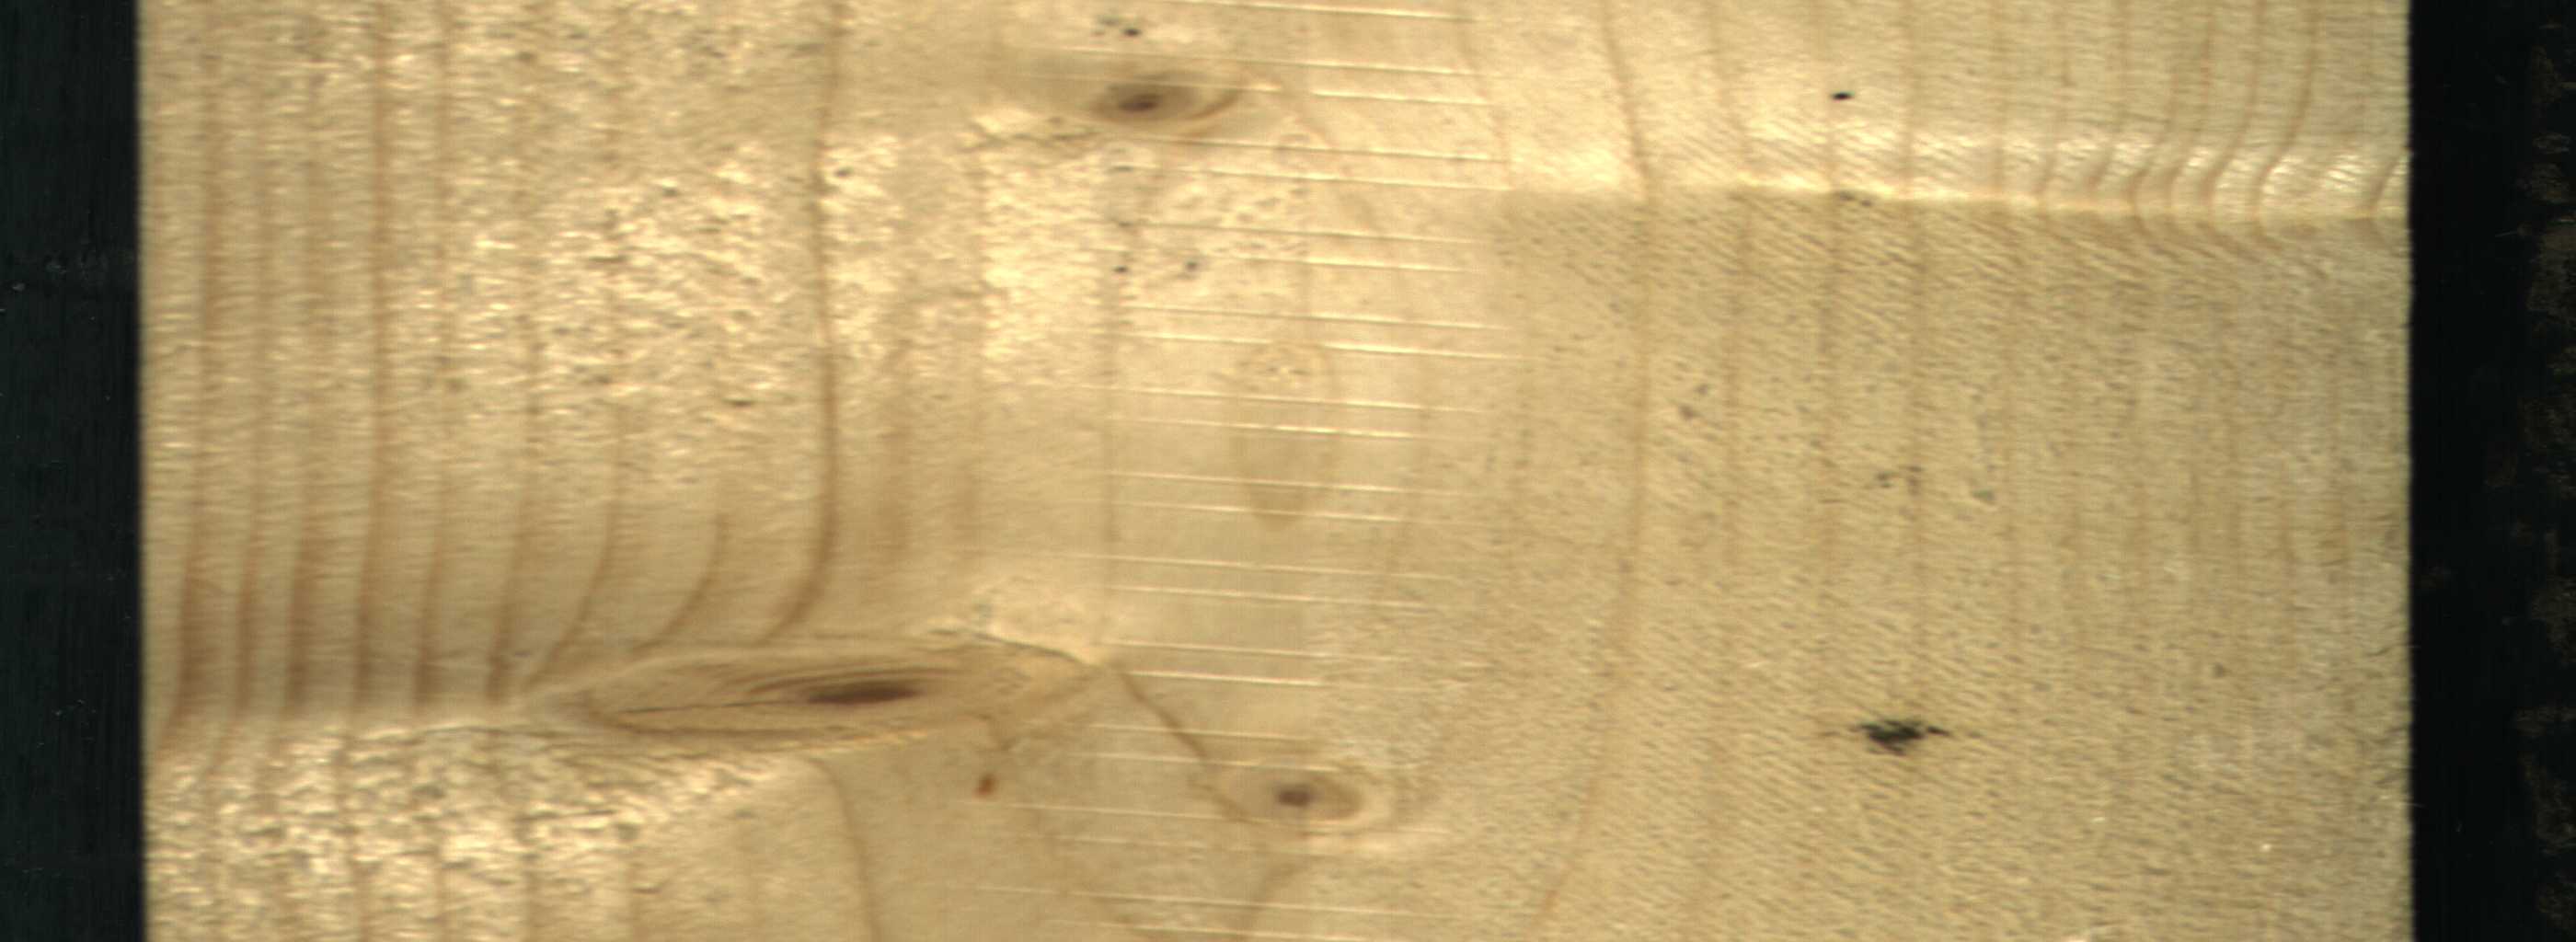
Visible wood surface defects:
Live_Knot
Live_Knot
Live_Knot